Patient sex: F
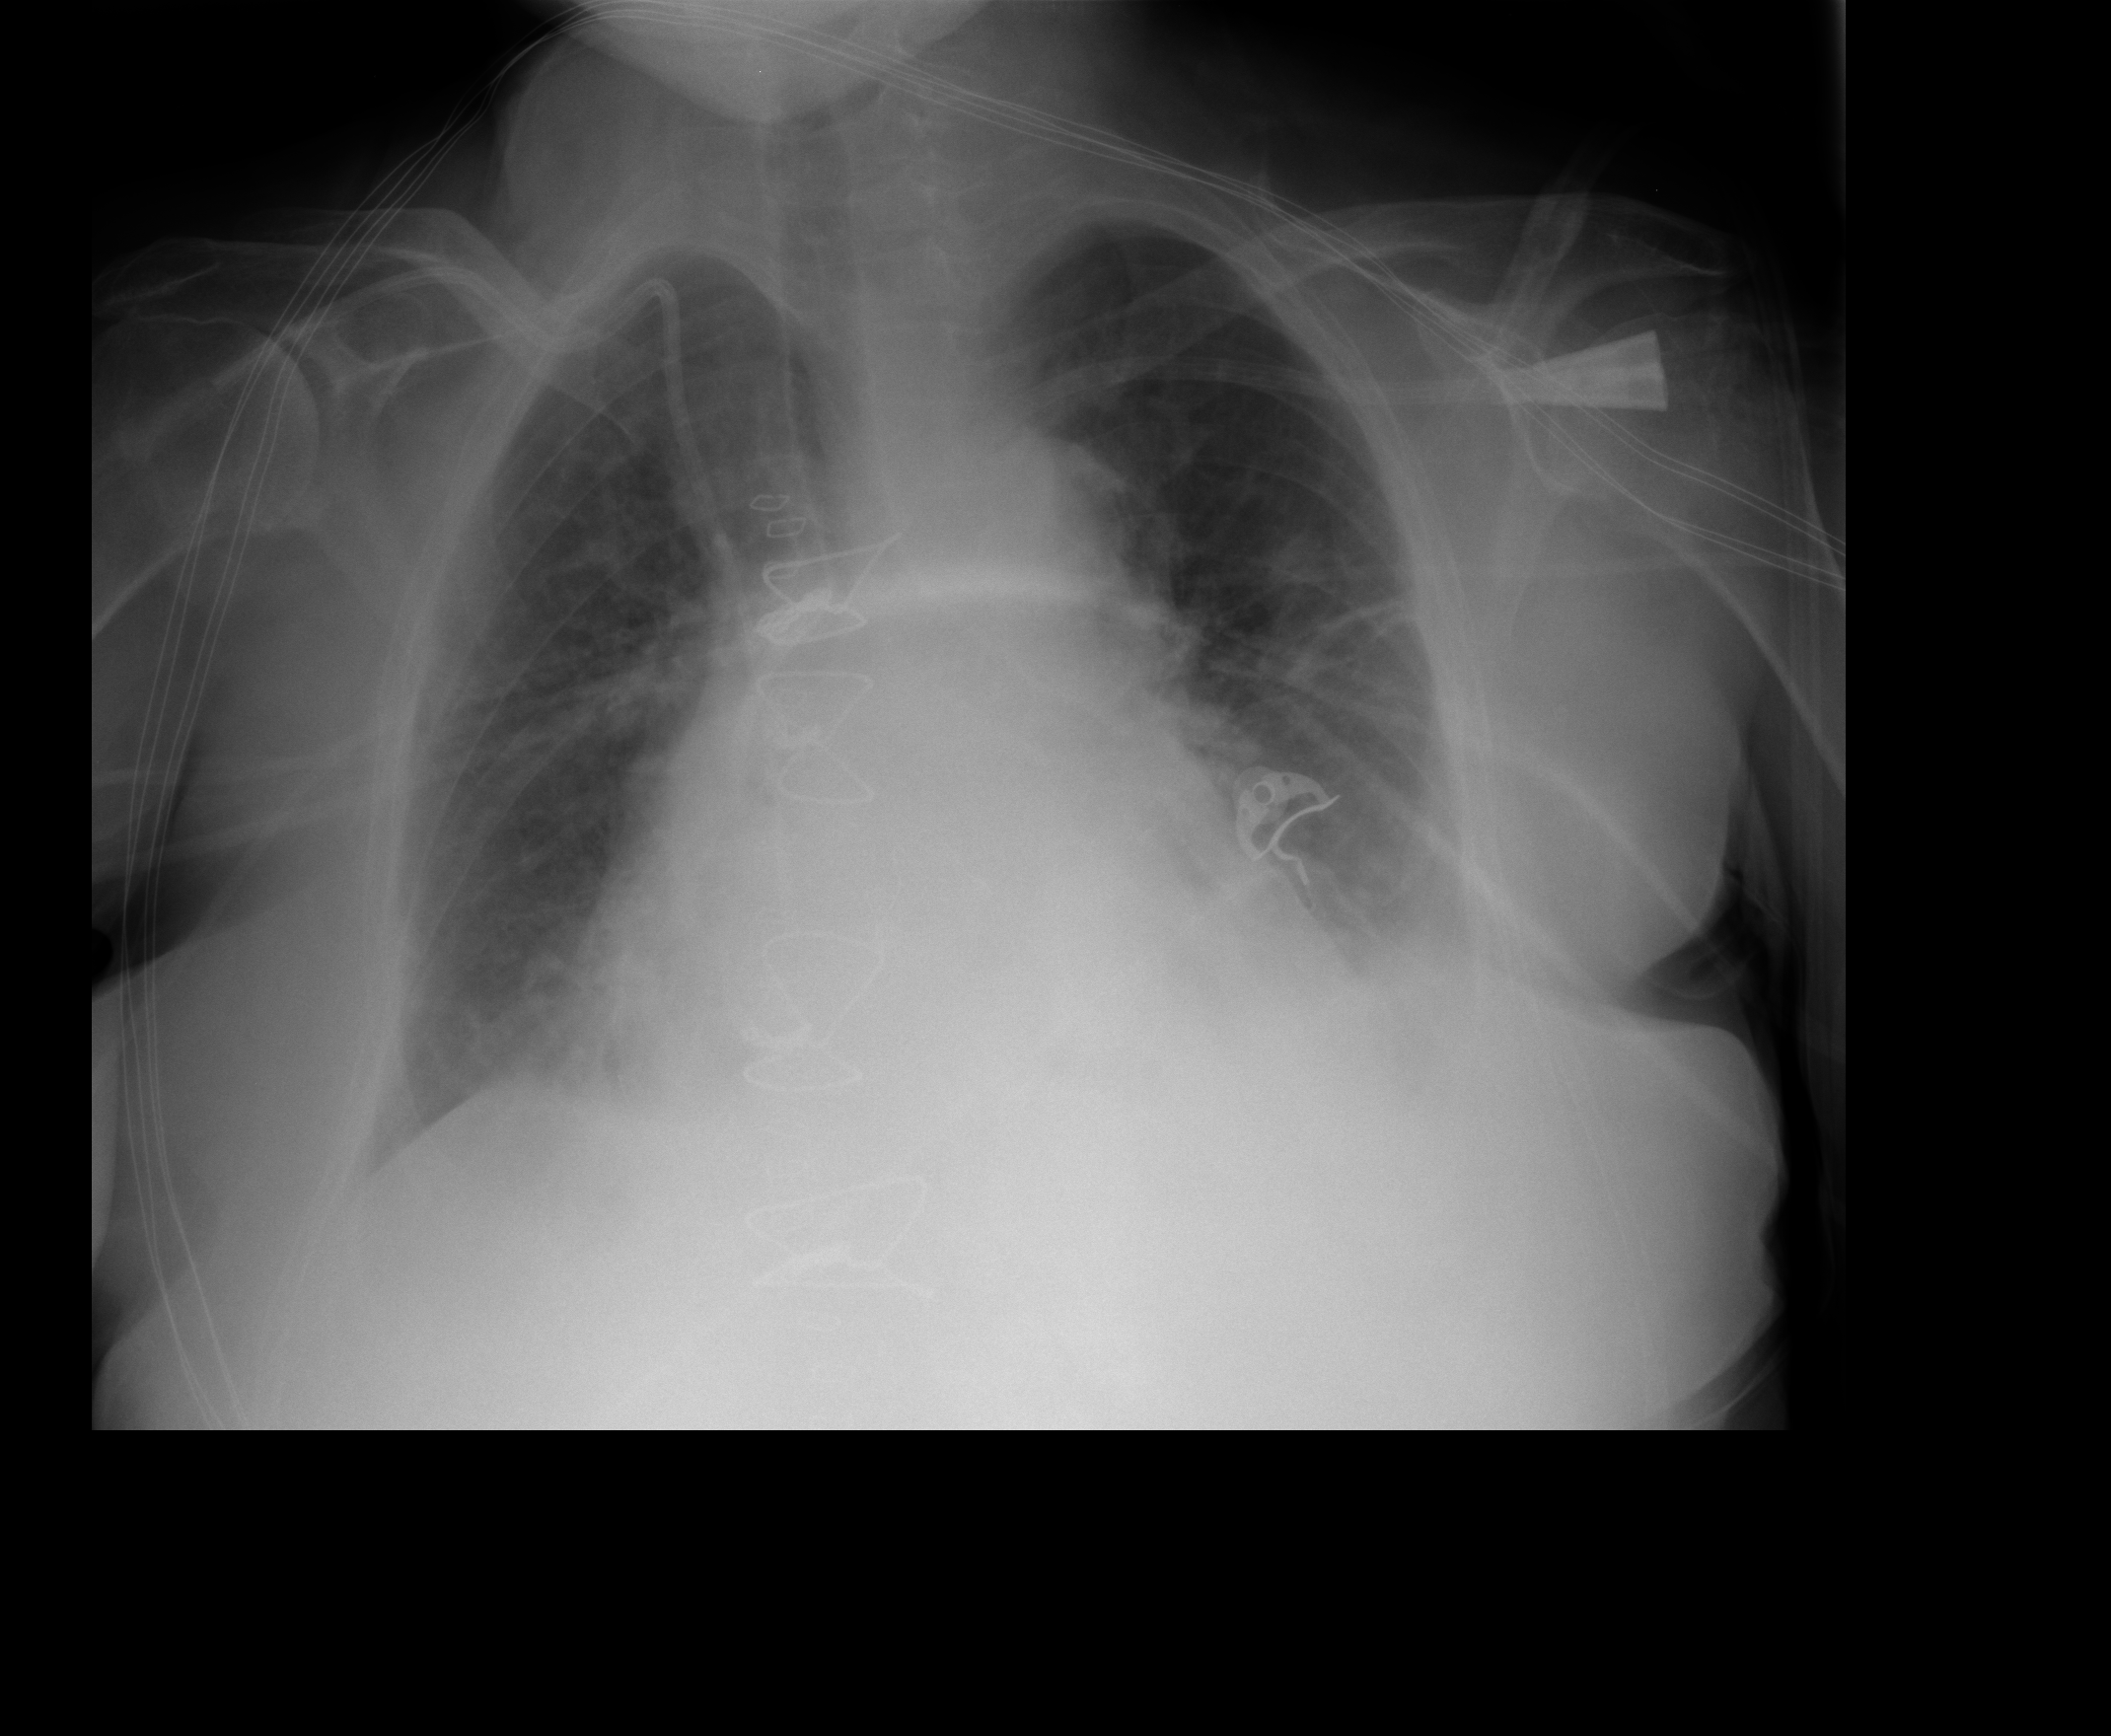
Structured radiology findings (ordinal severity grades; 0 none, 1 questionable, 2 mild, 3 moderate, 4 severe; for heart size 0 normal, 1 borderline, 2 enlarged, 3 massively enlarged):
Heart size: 2
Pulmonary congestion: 2
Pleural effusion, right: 1
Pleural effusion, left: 2
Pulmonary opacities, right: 1
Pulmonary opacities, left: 0
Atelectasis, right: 2
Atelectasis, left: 2